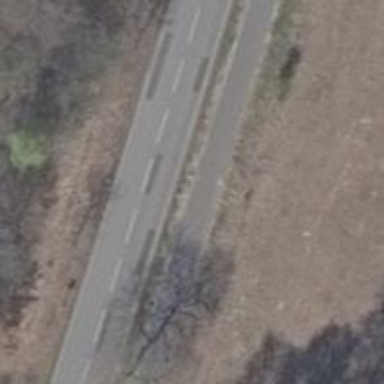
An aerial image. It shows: Asphalt path.